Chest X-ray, AP view. Patient: 57 years old, sex F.
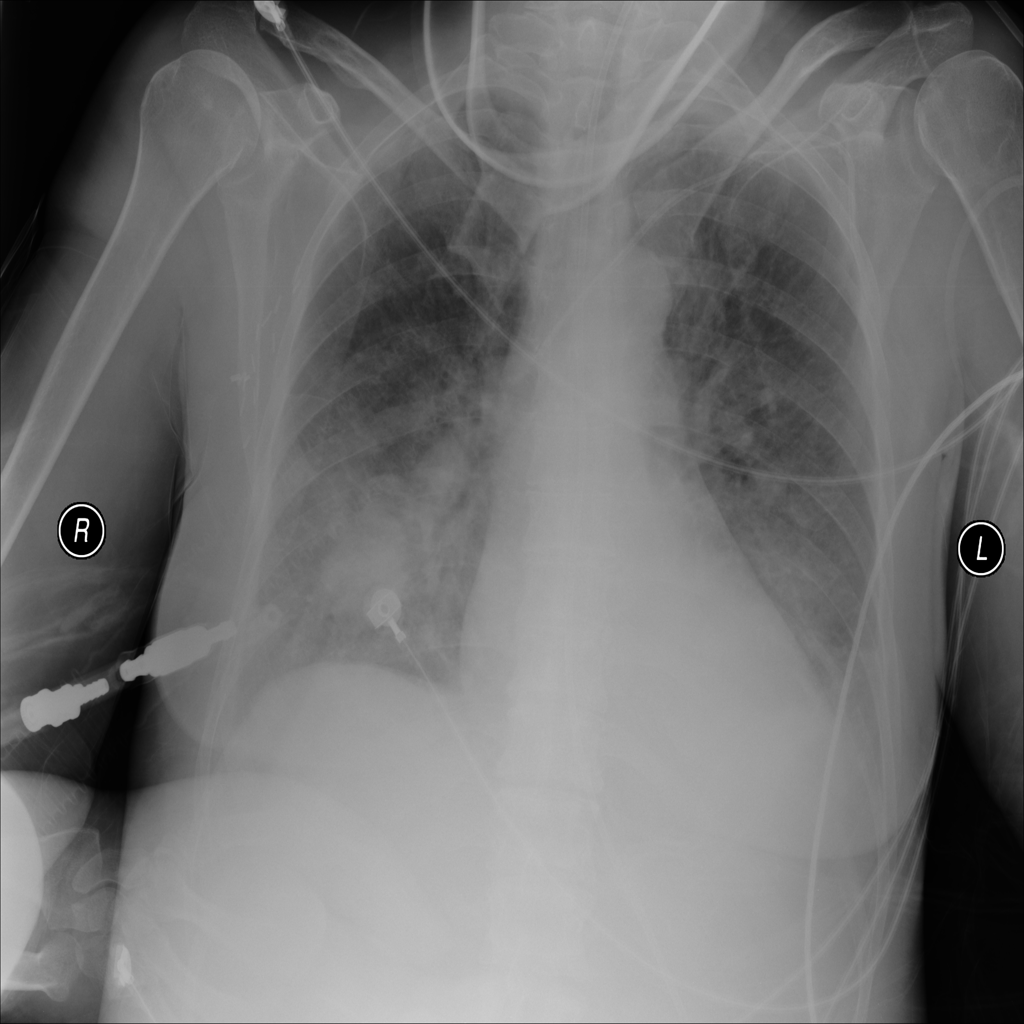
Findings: No Finding